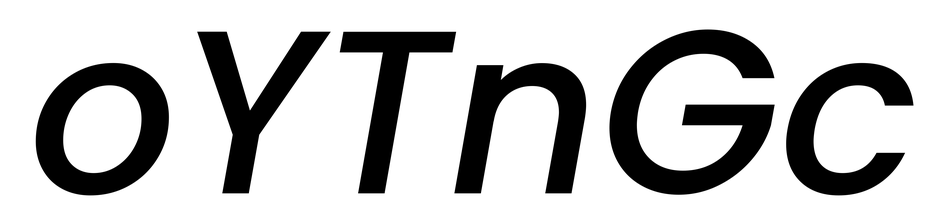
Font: Poppins-MediumItalic